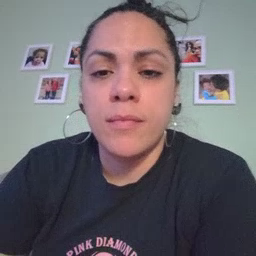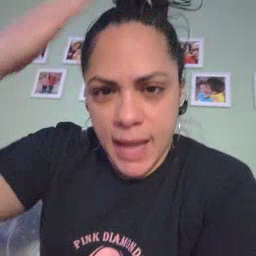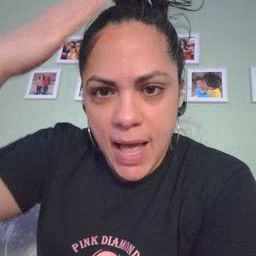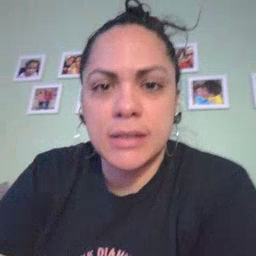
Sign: hat